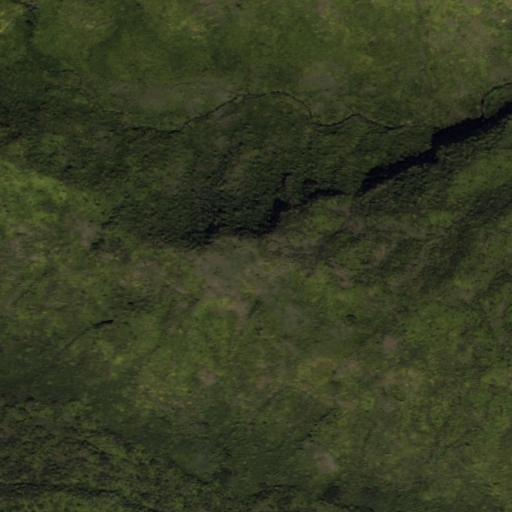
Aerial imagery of mountain in Hawaii named Pu‘uho‘olewa containing only unknown